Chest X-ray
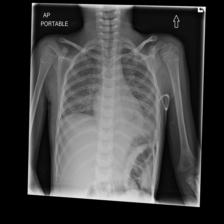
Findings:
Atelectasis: negative
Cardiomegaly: negative
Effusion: negative
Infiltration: positive
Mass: negative
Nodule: negative
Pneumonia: positive
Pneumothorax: negative
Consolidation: negative
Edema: positive
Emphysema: negative
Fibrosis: negative
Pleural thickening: negative
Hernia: negative